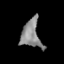
Tissue: lung
Cell type: Epithelial cells
Senescence score: 0.1972
Nuclear area (px): 524
Mean DAPI intensity: 137.307